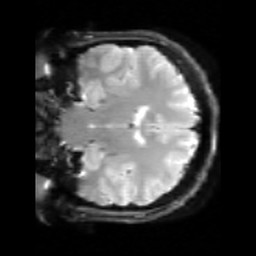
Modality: inplaneT2
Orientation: coronal
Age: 18
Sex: female
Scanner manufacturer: siemens
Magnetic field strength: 3 T
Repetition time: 5 s
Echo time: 0.034 s